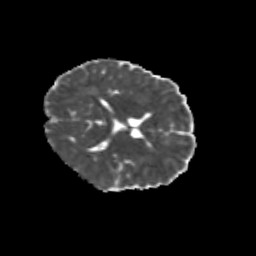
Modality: MD
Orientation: axial
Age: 10
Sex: male
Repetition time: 9.4 s
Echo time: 0.089 s